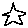
Label: star